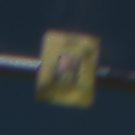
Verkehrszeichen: KennzeichnungspflichtigeFahrzeugeGefaehrlicheGueterOhnePfeilsymbol
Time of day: Midday
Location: Outdoor (Special)
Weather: PartlyCloudy
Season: NotSpecified
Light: Natural